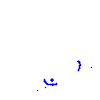
Particle: kaon